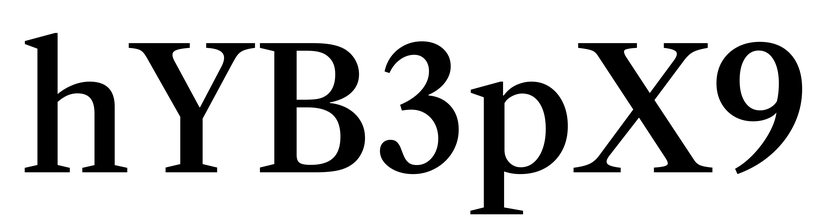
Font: LibreCaslonText_Medium